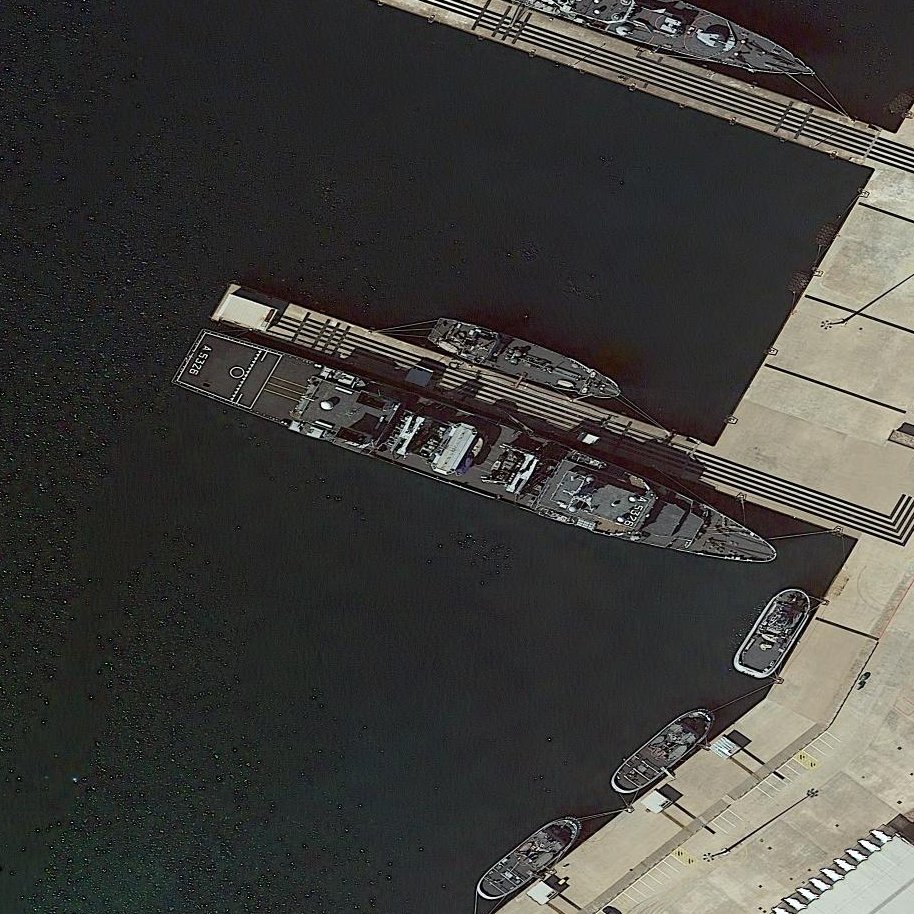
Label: destroyer